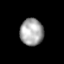
Tissue: lung
Cell type: Epithelial cells
Senescence score: 0.1162
Nuclear area (px): 613
Mean DAPI intensity: 167.651